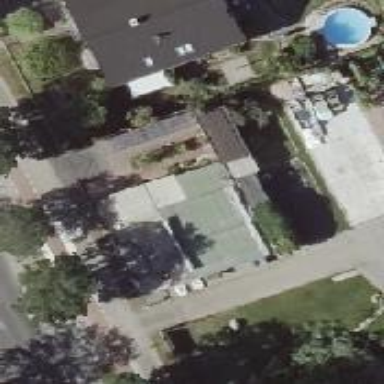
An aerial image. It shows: Garden center.